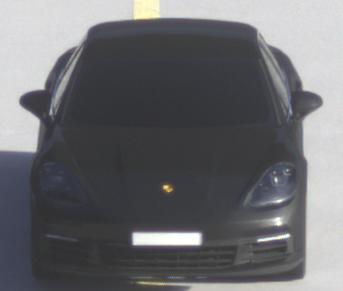
Make: Porsche
Model: Panamera
Detailed model: Panamera (971)
Model produced from: 2016/11
Model produced until: 2018/08
Doors: 5
Color: black
Road condition: dry road
Daytime: sunrise or sunset
Contrast: medium contrast